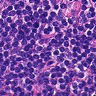
Metastatic tissue present: no